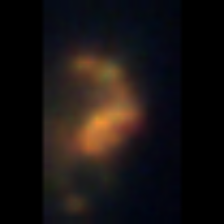
Taxon: Unknown_detritus
Group: Unknown